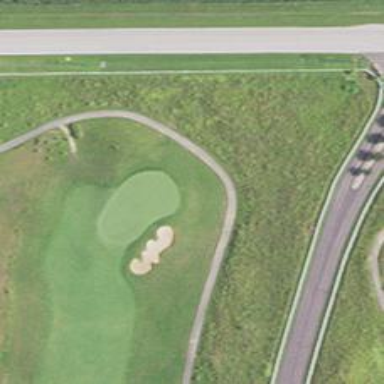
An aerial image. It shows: Golf hole.